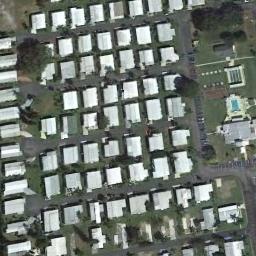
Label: mobile_home_park